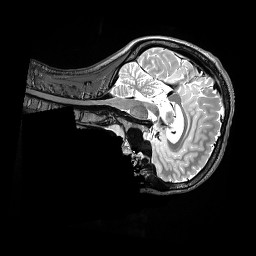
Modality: T2w
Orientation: sagittal
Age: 22
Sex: female
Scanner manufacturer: siemens
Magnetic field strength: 3 T
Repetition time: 3.2 s
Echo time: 0.562 s